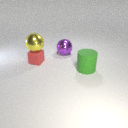
small red rubber cube in front of large purple metal sphere